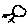
Label: bird